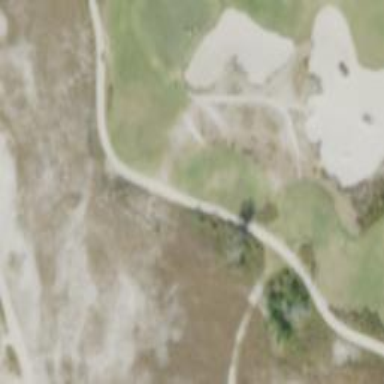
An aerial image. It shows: Path used for both walking and golf.